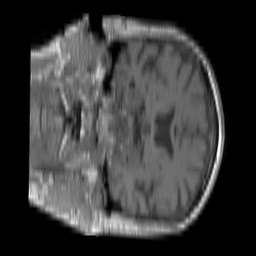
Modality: T1w
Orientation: coronal
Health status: ill
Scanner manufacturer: siemens
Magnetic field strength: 3 T
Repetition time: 0.4 s
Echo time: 0.00246 s